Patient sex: M
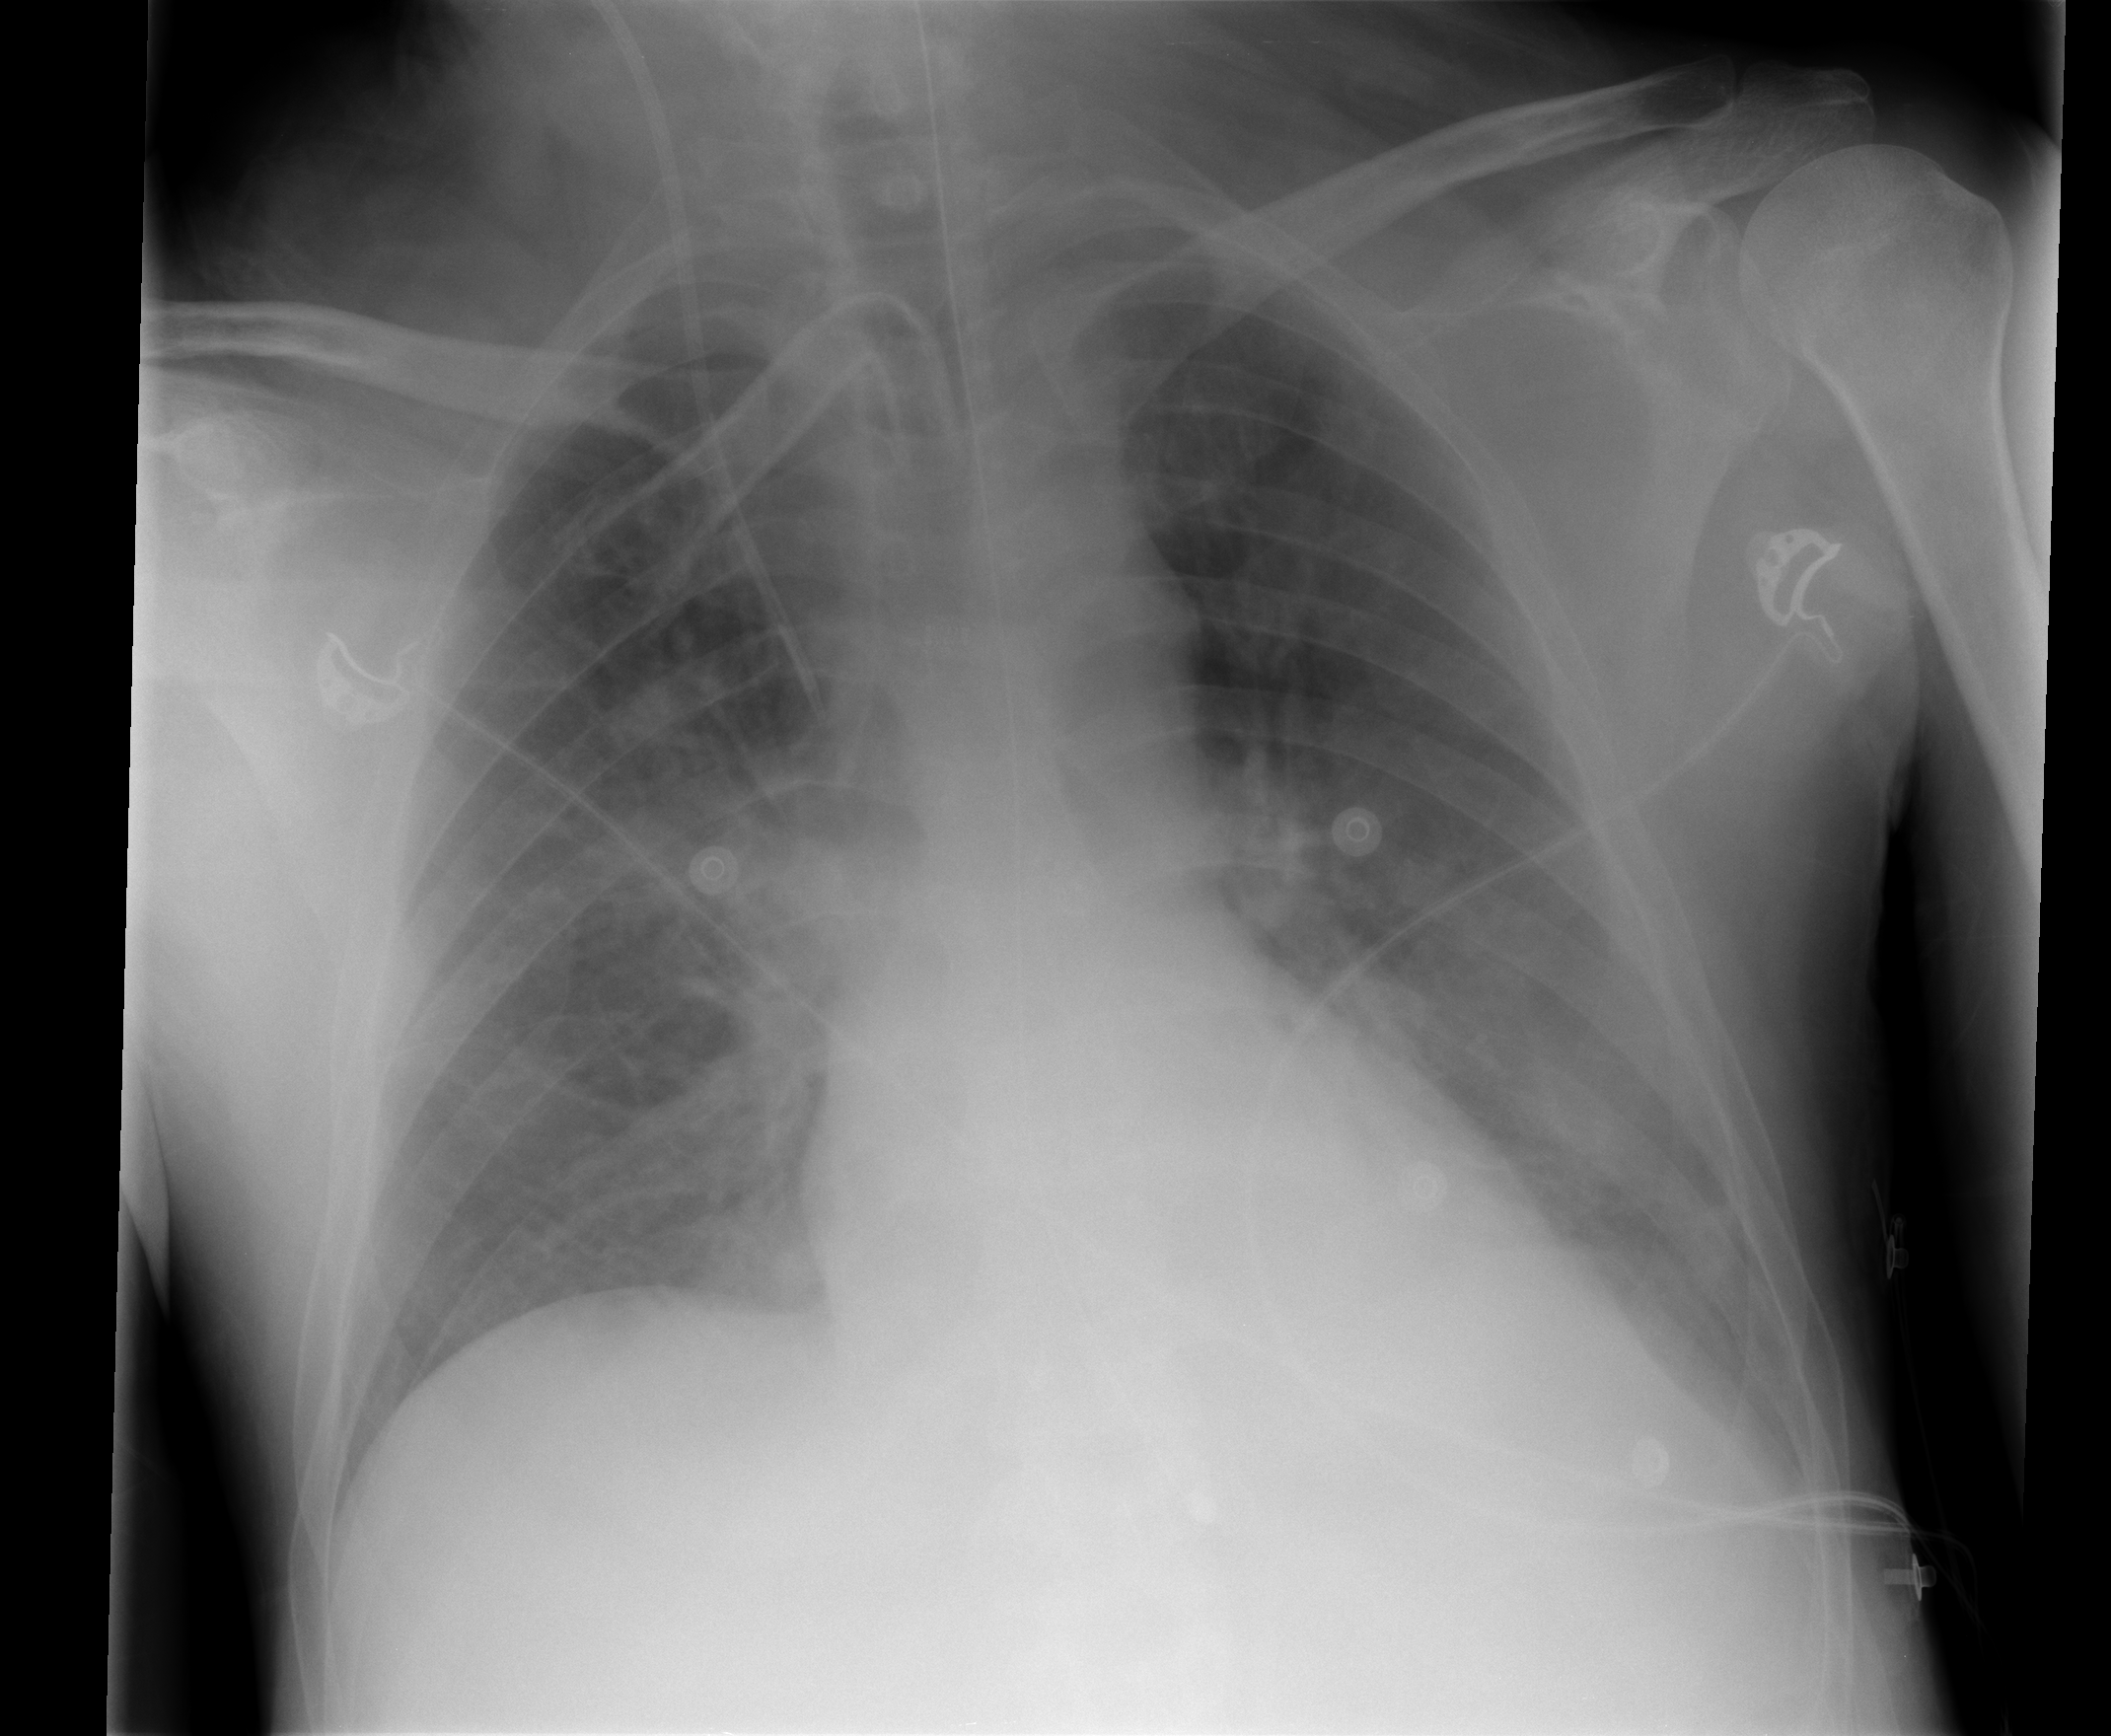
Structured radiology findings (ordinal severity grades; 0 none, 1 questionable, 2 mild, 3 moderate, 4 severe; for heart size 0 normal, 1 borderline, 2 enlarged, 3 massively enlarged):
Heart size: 0
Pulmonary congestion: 0
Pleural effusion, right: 2
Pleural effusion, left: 2
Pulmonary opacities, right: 0
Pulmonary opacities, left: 0
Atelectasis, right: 1
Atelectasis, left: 1